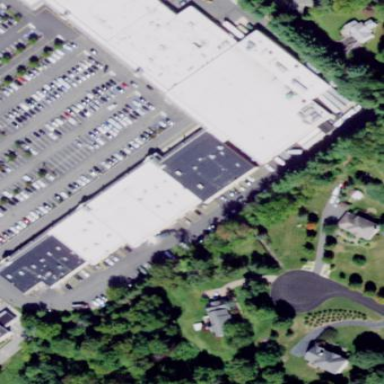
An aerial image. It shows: Mall building.